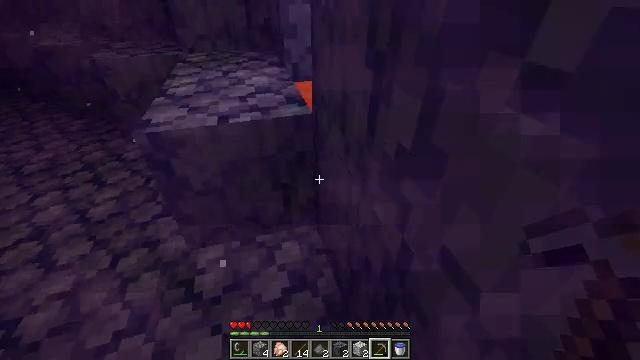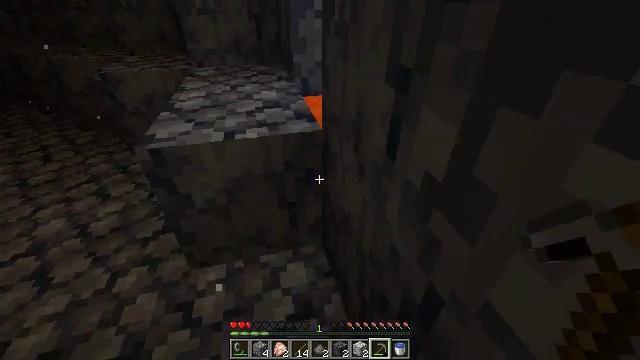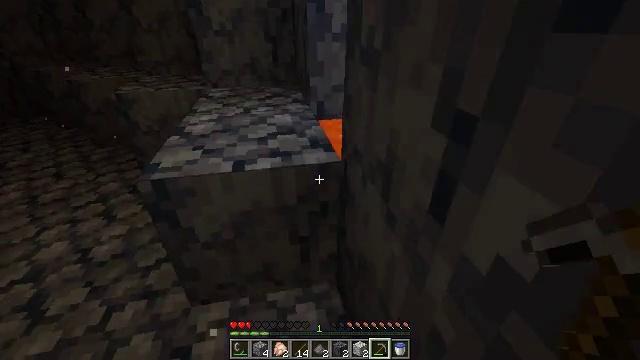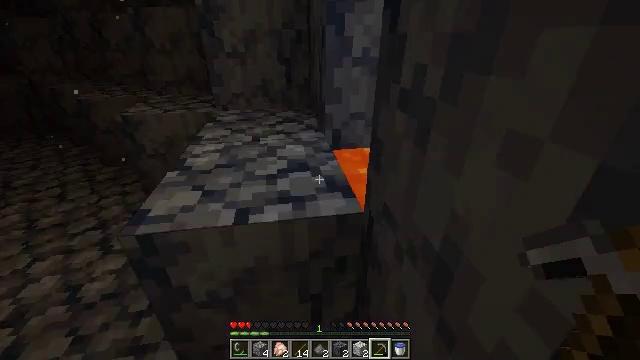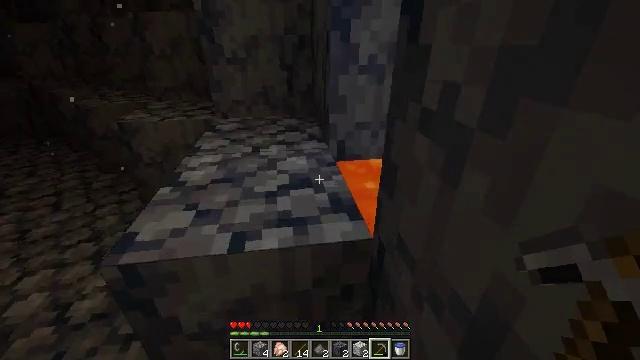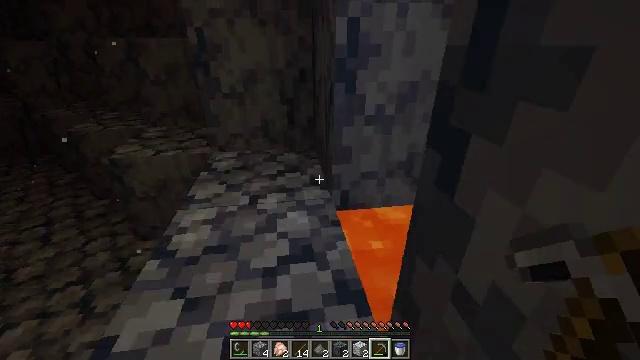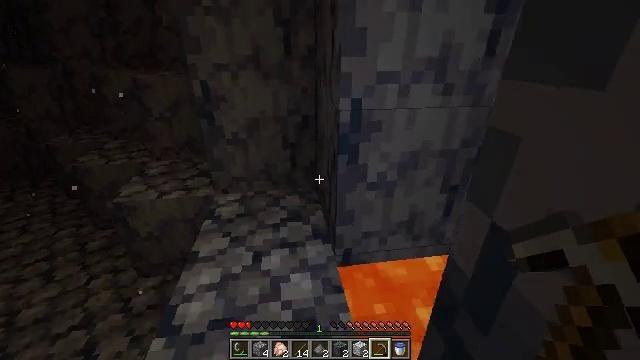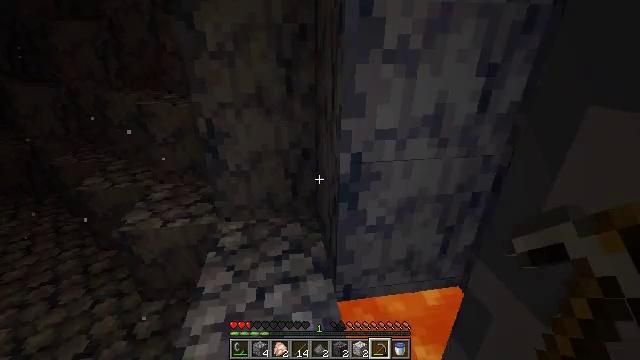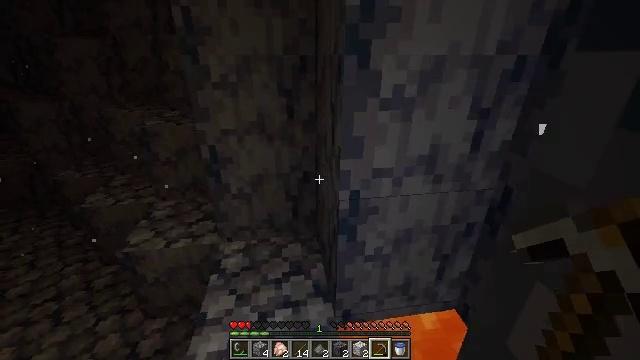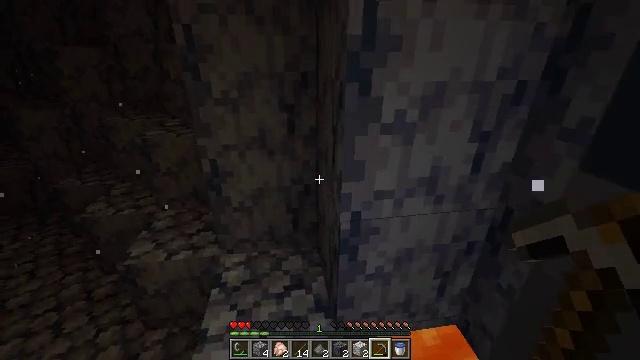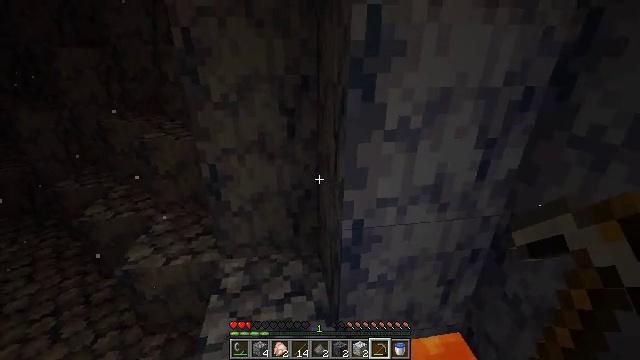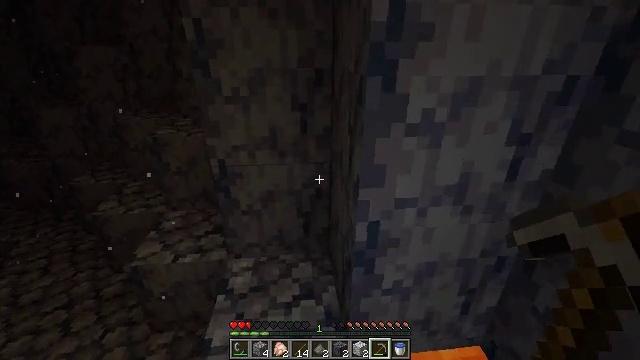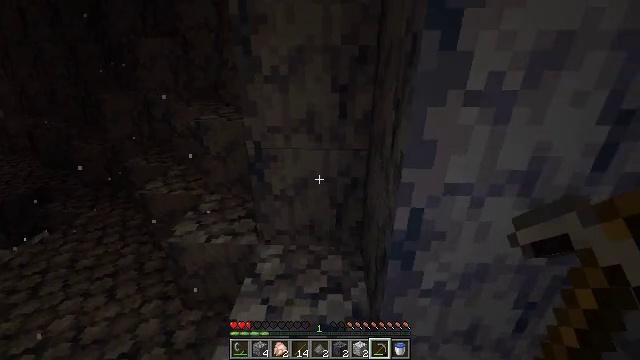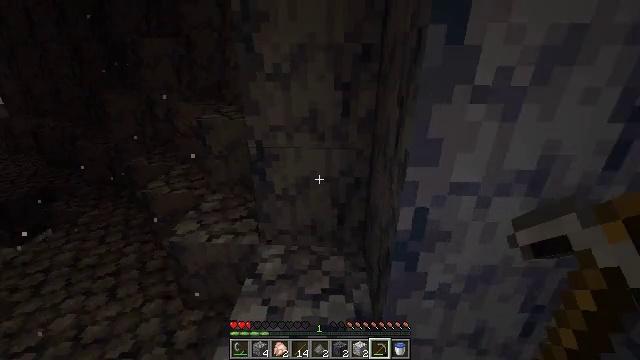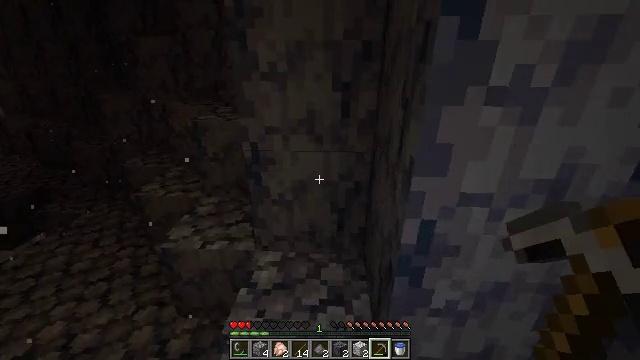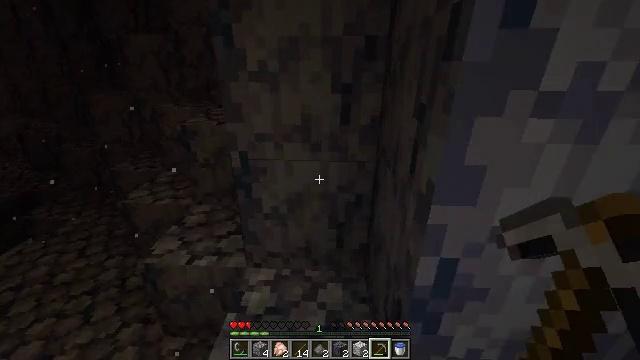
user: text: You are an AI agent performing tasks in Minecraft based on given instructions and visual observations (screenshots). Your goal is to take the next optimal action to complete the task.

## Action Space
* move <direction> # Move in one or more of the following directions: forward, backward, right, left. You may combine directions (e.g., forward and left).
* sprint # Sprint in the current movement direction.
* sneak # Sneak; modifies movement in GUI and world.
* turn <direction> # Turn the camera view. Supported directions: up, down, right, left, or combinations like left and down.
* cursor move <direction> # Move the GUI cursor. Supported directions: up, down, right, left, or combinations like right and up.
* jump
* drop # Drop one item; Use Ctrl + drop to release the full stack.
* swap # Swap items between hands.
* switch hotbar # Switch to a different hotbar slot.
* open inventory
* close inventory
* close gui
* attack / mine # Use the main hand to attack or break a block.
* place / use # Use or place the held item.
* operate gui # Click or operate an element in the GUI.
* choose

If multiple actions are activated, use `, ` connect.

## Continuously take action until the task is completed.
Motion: motion action
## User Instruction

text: Collect basalt for building.
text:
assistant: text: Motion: move forward, turn left and up
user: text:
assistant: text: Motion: move forward, turn left and up
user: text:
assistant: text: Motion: move forward, turn left and up
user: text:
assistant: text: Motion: move forward
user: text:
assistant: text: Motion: move forward, jump
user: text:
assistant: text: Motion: move forward, jump
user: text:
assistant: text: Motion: move forward, jump
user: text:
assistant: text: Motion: move forward, jump
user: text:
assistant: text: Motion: move forward, jump
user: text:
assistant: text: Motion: move forward
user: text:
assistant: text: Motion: turn left
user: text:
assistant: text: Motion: turn left
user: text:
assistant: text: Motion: no_op
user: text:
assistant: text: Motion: move forward
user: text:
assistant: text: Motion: move forward
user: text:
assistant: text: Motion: move forward
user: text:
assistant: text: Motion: move forward, turn left
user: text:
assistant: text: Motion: move forward, turn left
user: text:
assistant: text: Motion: move forward, turn left
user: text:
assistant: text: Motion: move forward, turn left
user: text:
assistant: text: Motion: move forward, turn left
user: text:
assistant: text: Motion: move forward, turn left
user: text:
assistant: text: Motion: move forward
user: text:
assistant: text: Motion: move forward
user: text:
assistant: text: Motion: move forward
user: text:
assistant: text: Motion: move forward
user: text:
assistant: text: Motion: move forward, turn right and up
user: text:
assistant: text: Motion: move forward, turn right and up
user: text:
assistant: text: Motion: move forward, turn right
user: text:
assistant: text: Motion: move forward, turn right and up